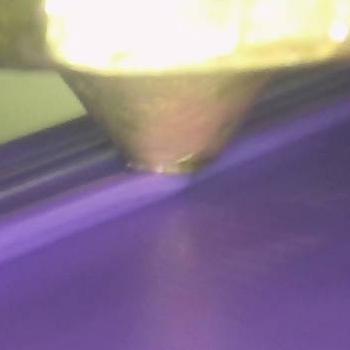
Flow rate: 235%